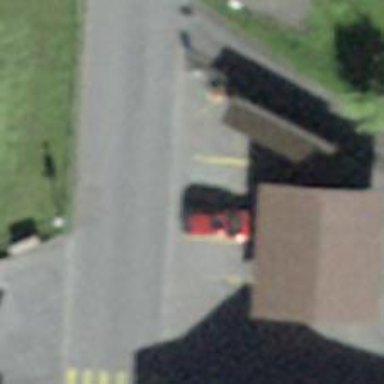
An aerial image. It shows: Bus stop with shelter. It is platform for public transport.